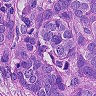
Metastatic tissue present: yes